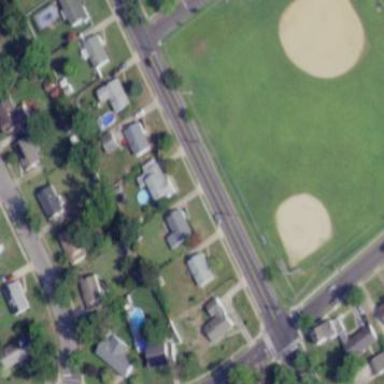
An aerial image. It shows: Baseball pitch for leisure land.